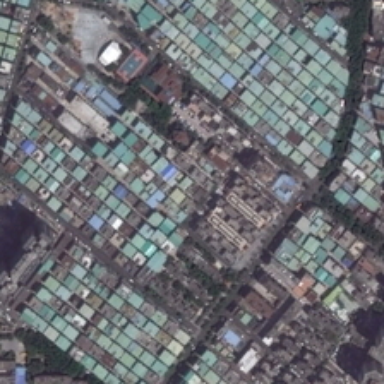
Many crowded buildings and trees are in an industrial area .